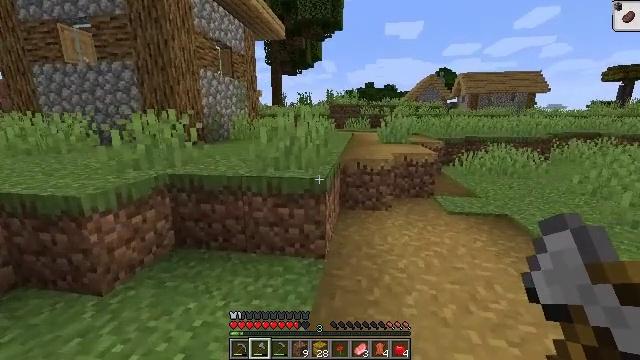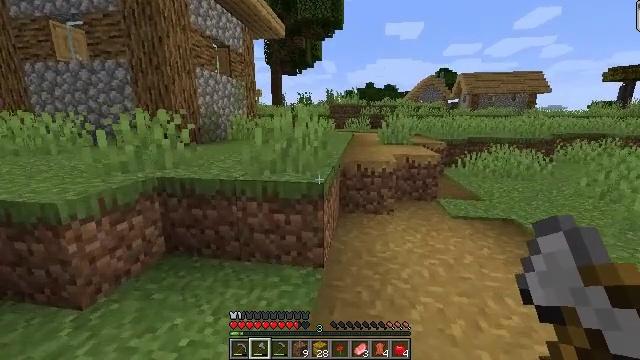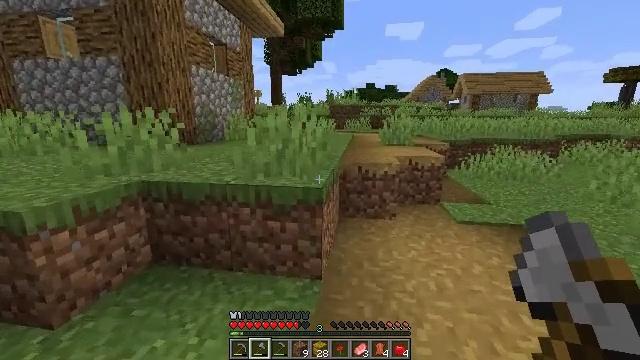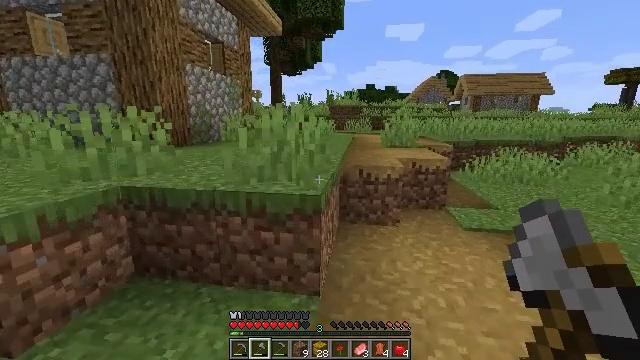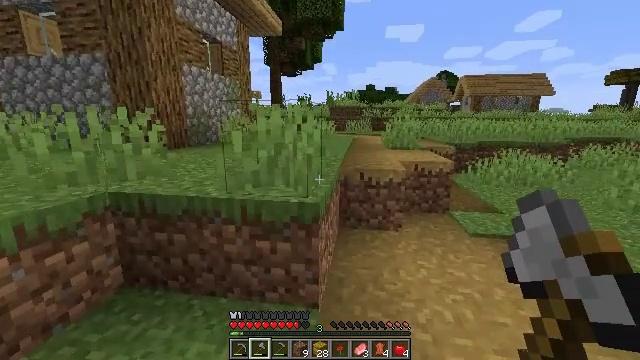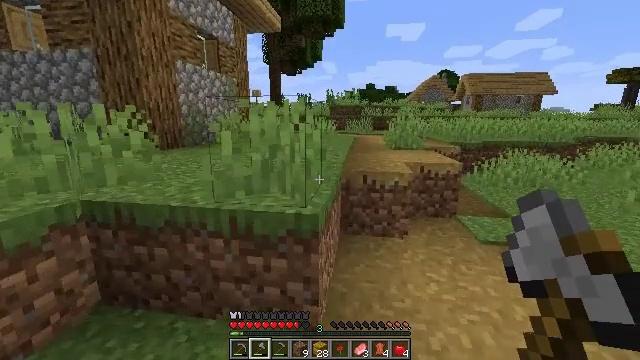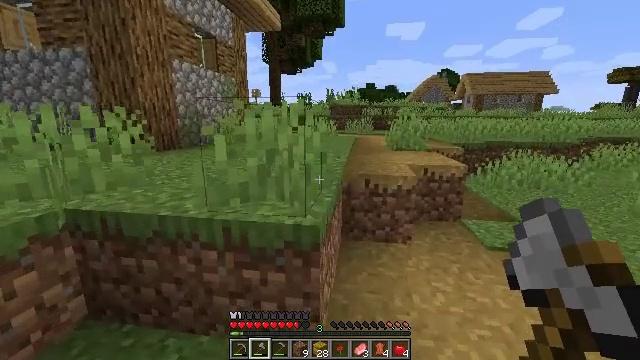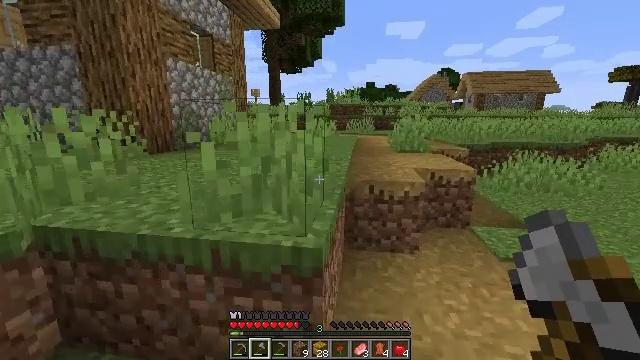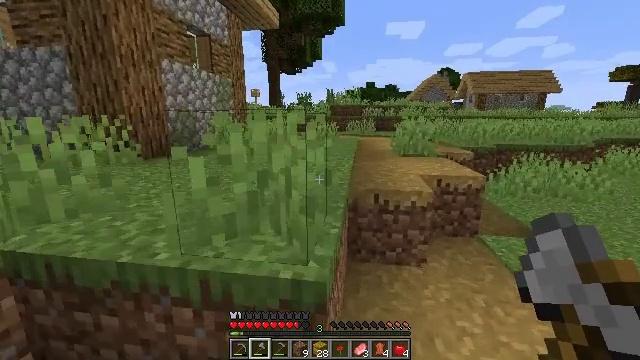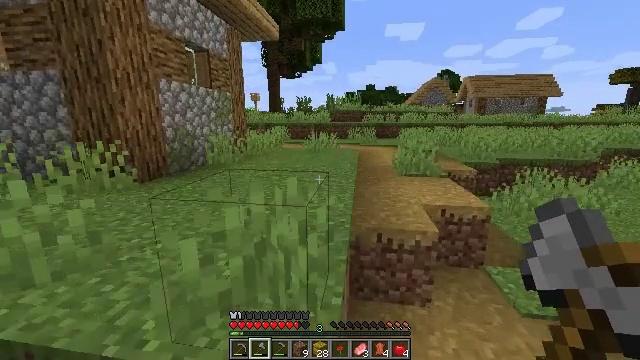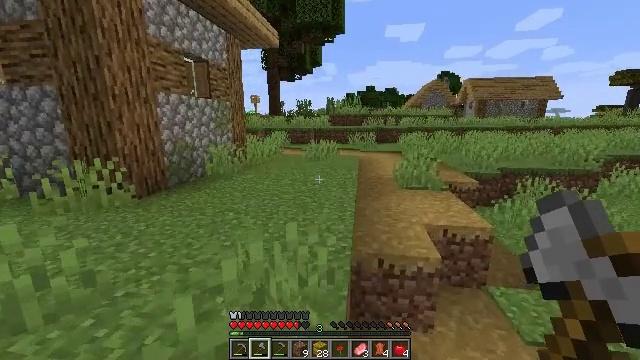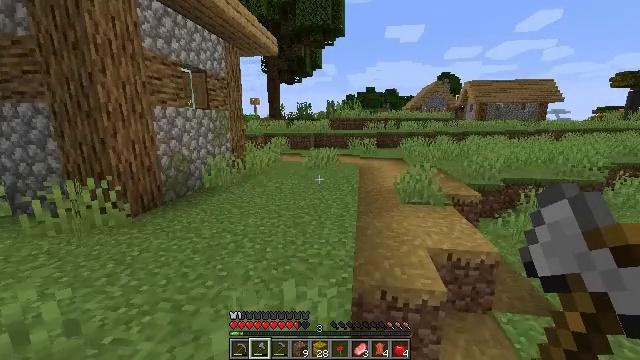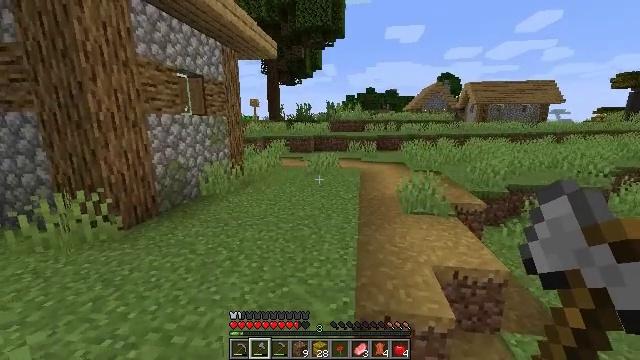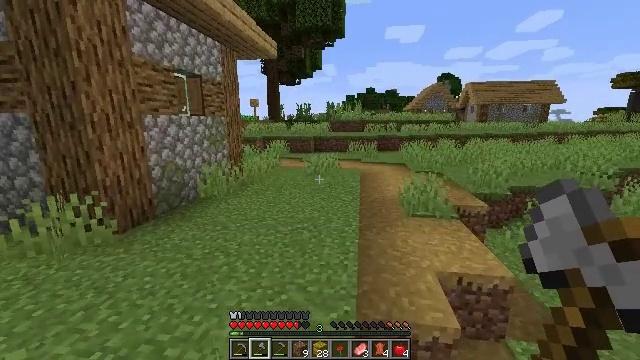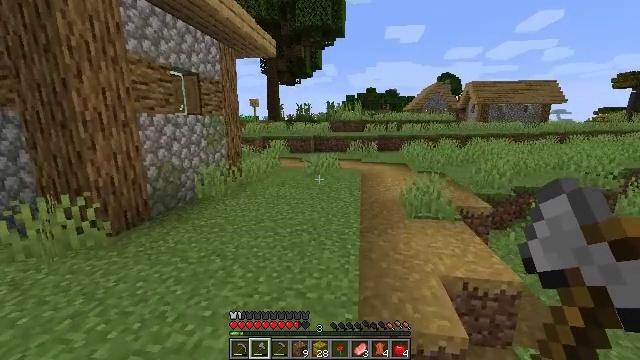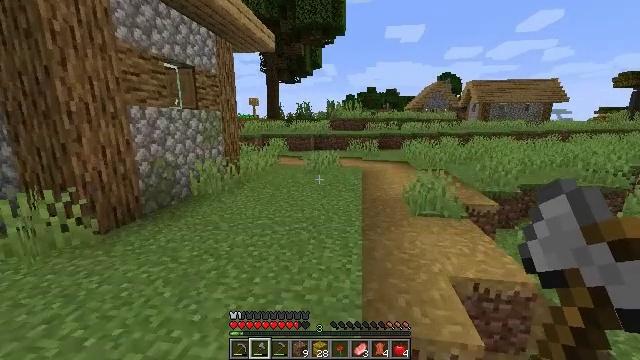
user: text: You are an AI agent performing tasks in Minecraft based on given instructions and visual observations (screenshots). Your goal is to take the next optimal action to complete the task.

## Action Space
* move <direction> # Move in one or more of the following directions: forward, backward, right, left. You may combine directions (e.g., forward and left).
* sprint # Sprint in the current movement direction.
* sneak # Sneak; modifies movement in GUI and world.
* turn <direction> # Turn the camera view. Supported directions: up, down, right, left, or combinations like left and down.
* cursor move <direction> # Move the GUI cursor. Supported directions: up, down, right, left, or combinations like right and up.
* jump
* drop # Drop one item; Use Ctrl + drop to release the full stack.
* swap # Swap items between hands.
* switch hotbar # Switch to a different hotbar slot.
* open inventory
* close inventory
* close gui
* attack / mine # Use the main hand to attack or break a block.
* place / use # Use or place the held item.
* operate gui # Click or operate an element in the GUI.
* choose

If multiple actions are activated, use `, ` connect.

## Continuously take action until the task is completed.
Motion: motion action
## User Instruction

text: craft item air
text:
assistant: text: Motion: move forward, sprint
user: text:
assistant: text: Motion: move forward, sprint
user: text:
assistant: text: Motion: move forward, sprint
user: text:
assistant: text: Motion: move forward, sprint
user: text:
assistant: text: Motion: move forward, sprint
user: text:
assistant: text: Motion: move forward, sprint
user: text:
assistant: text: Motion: move forward, sprint
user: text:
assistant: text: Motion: move forward, sprint, jump
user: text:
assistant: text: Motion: move forward, sprint, jump
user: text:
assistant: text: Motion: move forward, sprint, jump
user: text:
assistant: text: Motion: move forward, sprint, jump
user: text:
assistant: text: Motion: move forward, sprint, jump
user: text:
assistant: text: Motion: move forward, sprint, jump
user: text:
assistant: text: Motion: move forward, sprint, jump
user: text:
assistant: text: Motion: move forward, sprint, jump
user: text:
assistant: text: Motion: move forward, sprint, jump
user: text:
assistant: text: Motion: move forward, sprint, jump
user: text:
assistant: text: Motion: move forward, sprint
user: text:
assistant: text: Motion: move forward, sprint
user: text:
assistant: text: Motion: move forward, sprint
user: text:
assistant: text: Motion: move forward, sprint
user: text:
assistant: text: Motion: move forward, sprint
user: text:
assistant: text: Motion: move forward, sprint
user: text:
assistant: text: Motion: move forward, sprint
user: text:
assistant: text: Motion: move forward, sprint
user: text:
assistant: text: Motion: move forward, sprint
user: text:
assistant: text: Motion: move forward, sprint
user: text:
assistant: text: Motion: move forward, sprint
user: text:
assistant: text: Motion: move forward, sprint
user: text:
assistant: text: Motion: move forward, sprint